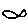
Label: fish